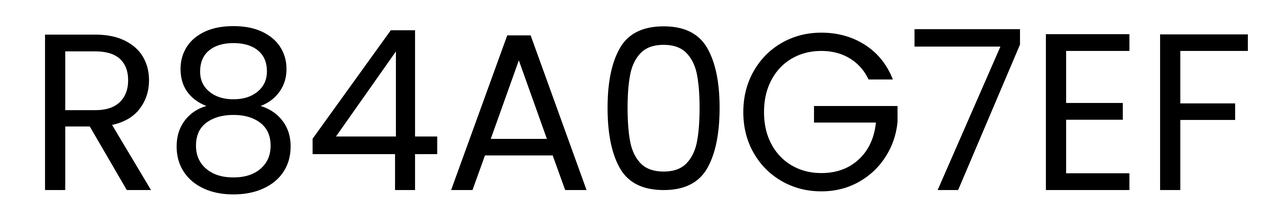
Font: Poppins-Regular